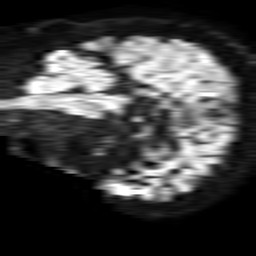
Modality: TRACE
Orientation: sagittal
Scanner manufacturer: philips
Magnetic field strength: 1.5 T
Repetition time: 4.6 s
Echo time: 0.08631 s